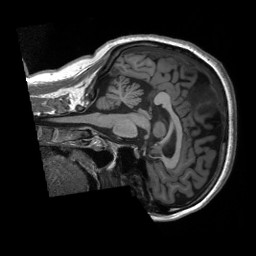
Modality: T1w
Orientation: sagittal
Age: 33
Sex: female
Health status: ill
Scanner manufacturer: siemens
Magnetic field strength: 3 T
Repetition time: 2.3 s
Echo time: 0.00232 s